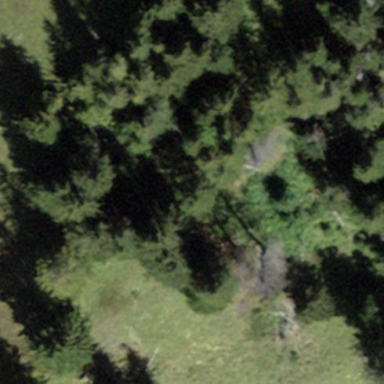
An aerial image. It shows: Forest area.